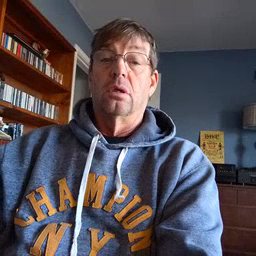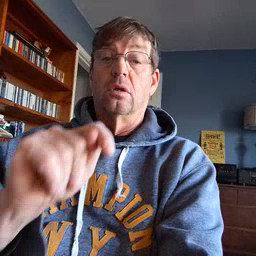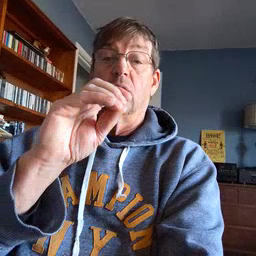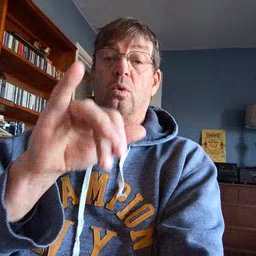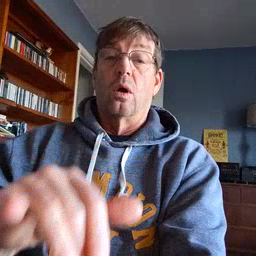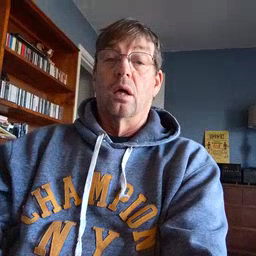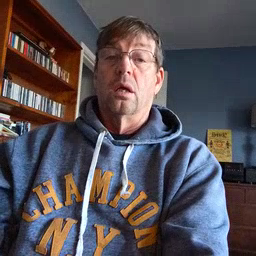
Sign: toy